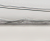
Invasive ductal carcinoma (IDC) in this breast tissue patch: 0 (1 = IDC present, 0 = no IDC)